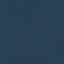
Land use / land cover: SeaLake